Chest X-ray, PA view. Patient: 36 years old, sex M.
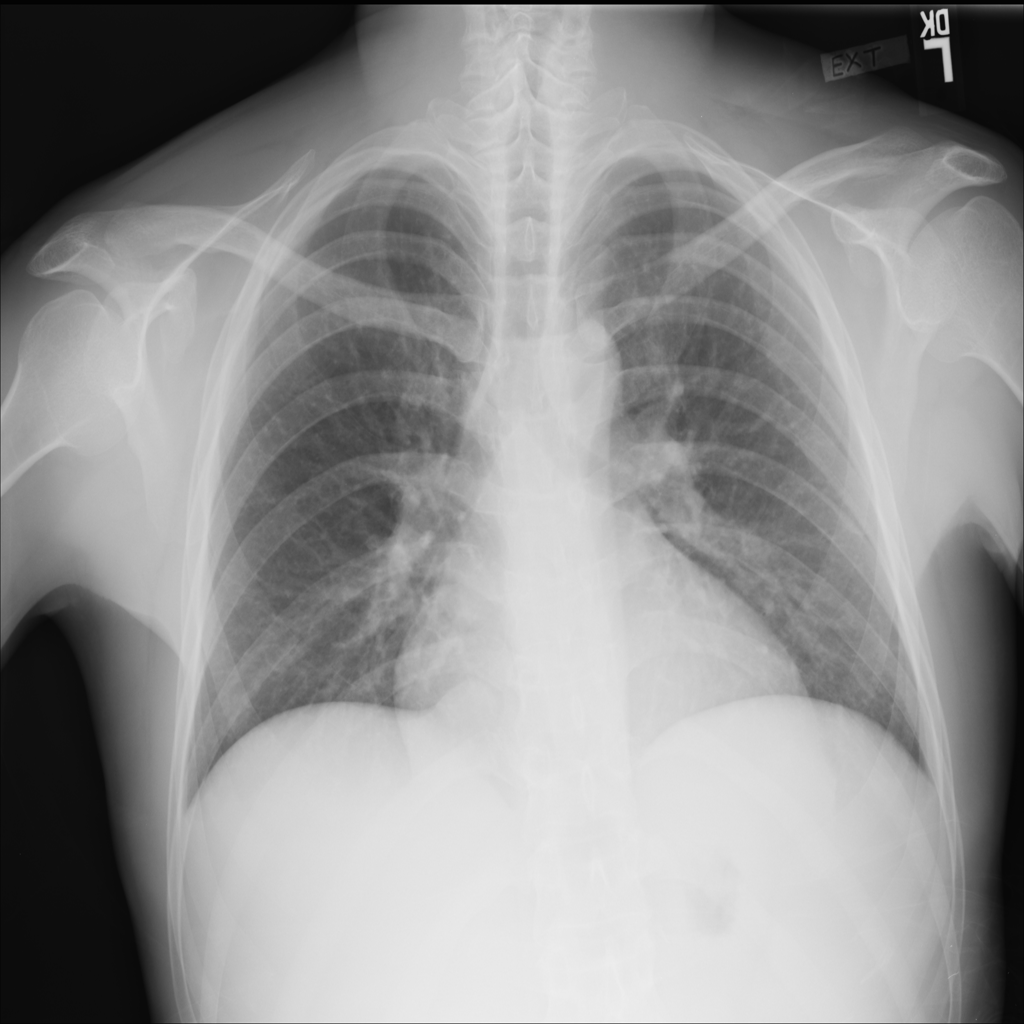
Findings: No Finding